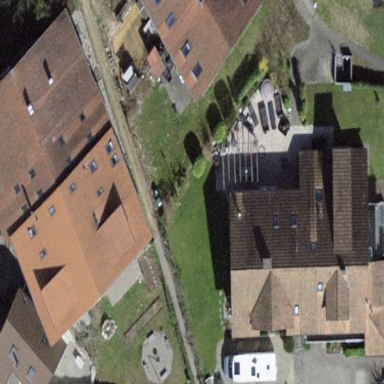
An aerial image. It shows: Building with tile roof.